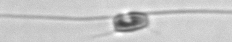
Label: Chaetoceros_similis